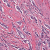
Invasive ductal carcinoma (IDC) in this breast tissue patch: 1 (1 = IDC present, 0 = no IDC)